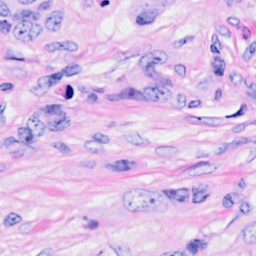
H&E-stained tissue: Breast